Question: I have been recently working with Python on another system running brackets. I have copied the files over to a different system running Aptana Studio 3. the problem I have is that the python code is all displayed in black and I cannot find a means by which to change this display setting.

Any suggestions? Is it there is an error in my code and therefore it does not display properly or is my Aptana not working correctly?
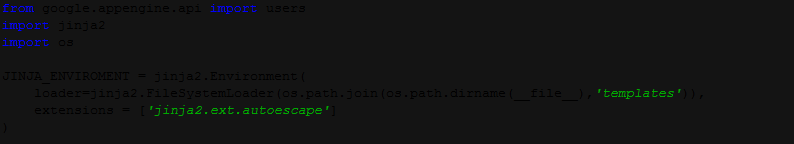
Answer: Well after hours to play with Aptana I found a third package of themes, the "Preferences > Editor > Code" property can fix your problem.